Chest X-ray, PA view. Patient: 40 years old, sex M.
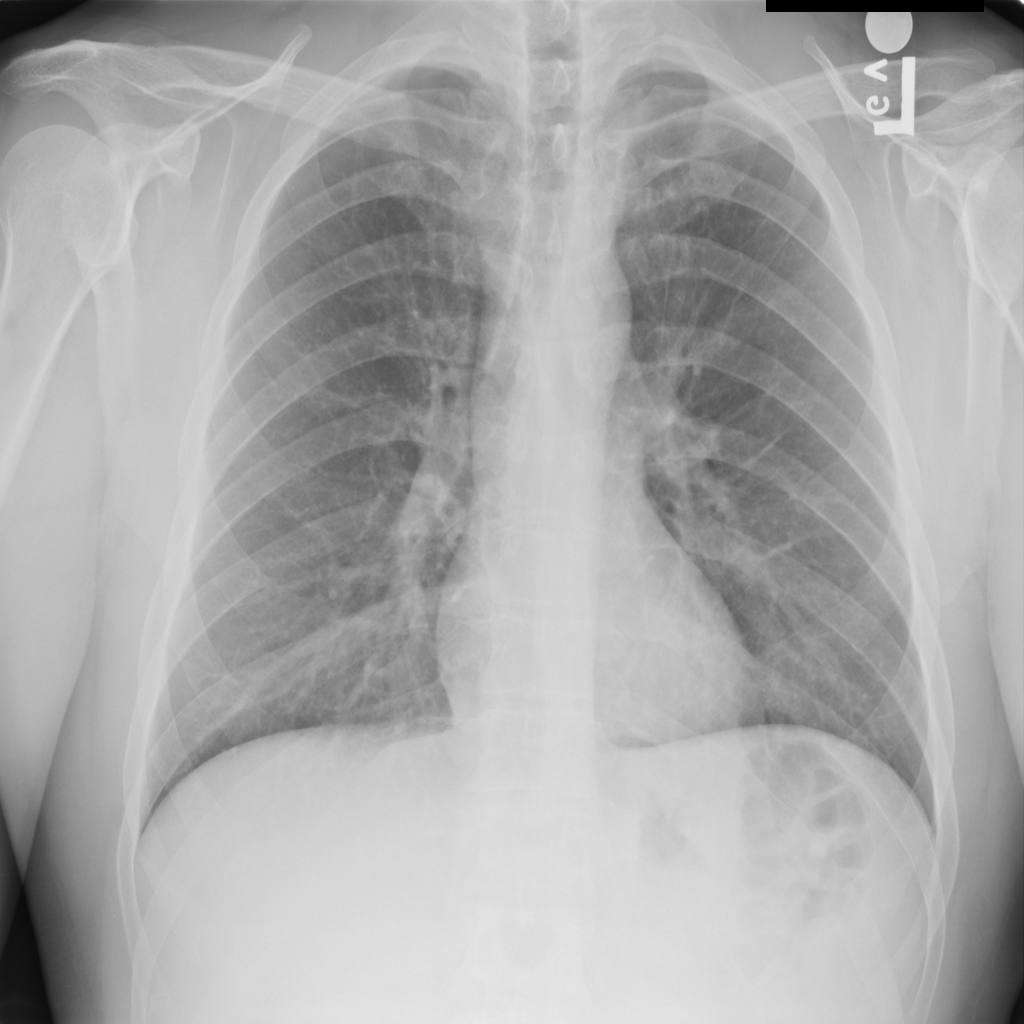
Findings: No Finding